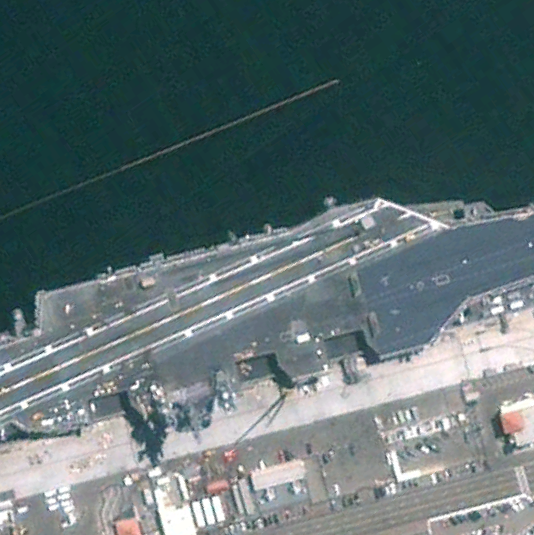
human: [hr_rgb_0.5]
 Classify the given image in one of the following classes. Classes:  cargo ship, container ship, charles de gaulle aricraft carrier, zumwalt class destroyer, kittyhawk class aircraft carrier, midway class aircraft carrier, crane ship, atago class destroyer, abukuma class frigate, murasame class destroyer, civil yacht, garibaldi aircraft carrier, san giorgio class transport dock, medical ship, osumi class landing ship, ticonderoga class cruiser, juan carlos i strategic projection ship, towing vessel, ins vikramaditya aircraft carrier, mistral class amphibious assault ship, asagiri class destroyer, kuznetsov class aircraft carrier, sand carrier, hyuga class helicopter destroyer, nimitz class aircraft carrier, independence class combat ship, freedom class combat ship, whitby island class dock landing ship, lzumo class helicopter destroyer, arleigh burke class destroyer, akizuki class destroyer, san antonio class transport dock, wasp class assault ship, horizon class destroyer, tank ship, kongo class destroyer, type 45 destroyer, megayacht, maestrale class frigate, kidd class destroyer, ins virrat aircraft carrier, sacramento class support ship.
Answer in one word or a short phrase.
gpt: Nimitz class aircraft carrier